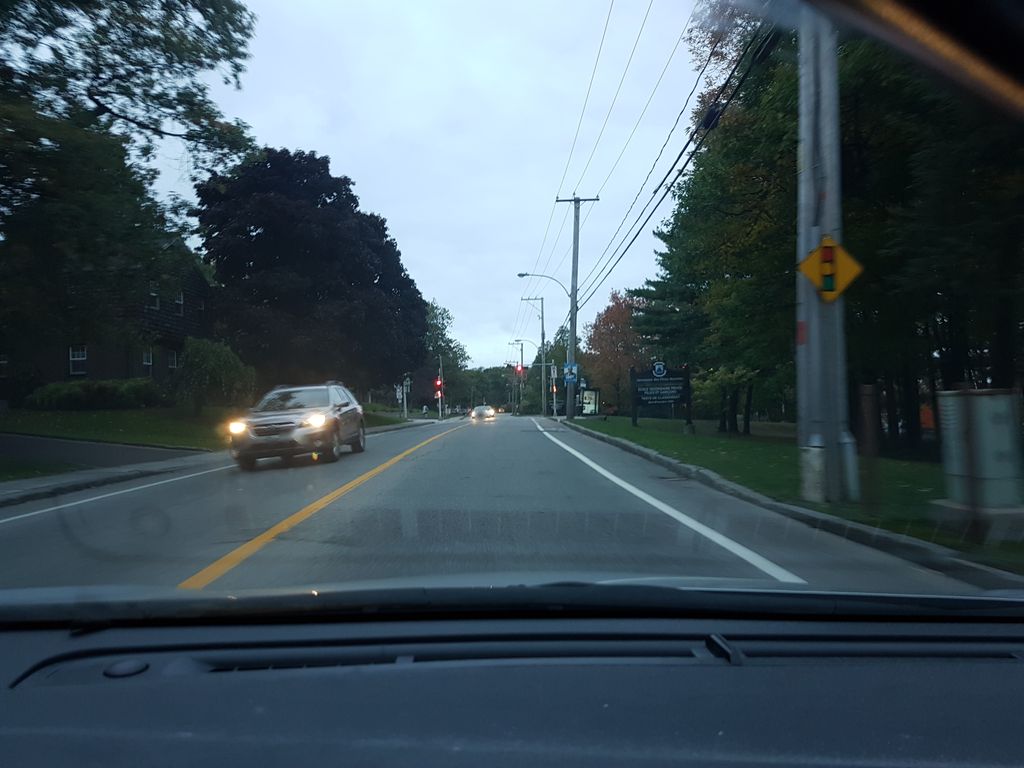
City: quebec_city